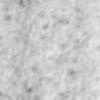
Label: no_change